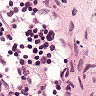
Metastatic tissue present: no